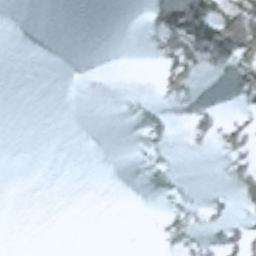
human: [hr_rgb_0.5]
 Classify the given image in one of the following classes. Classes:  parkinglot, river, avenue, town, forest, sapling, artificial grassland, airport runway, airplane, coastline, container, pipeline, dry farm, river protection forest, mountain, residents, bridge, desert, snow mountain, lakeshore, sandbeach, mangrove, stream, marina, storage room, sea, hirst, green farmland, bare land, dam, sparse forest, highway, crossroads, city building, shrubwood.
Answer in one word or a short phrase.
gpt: snow mountain